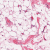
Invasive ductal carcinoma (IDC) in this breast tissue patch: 0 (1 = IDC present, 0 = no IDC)